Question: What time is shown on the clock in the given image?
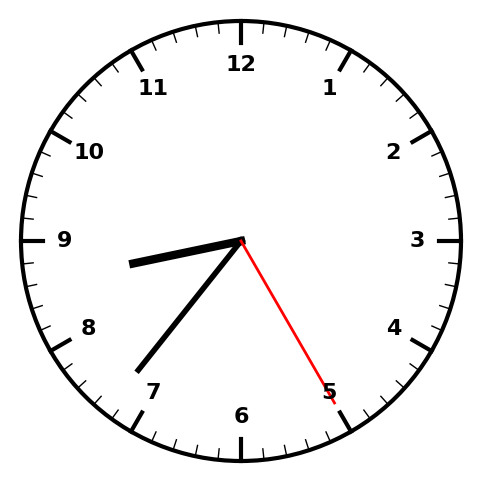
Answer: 08:36:25